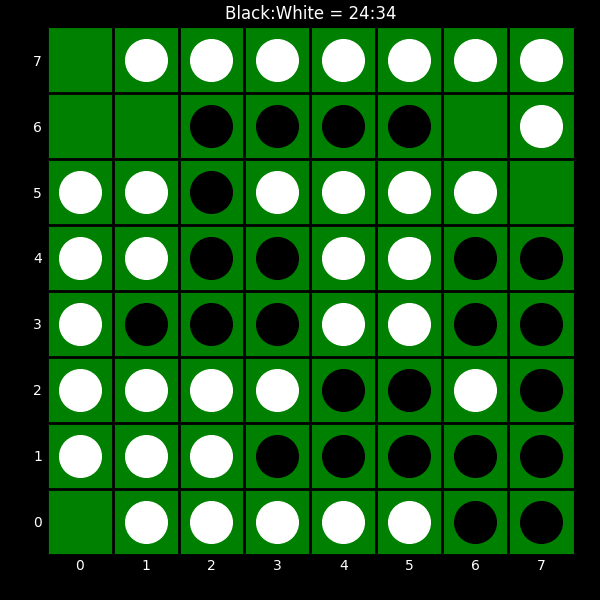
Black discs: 24
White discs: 34